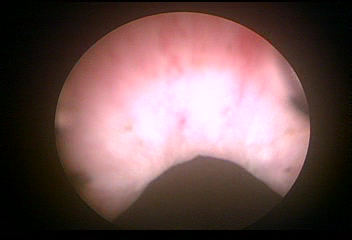
Modality: WLC
Class: Normal mucosa
Bladder cancer association: No